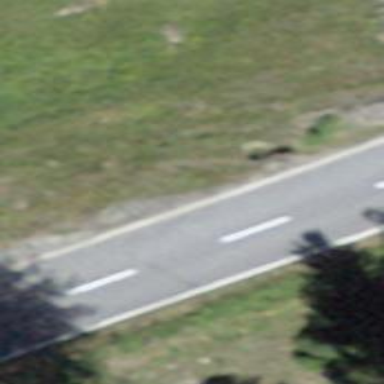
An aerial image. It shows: Primary highway with asphalt surface. The highway is Nordic skiing trail groomed for classic and skating styles.